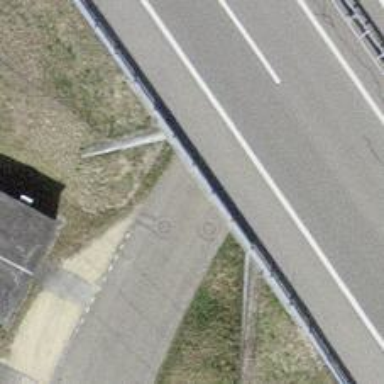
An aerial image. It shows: Unclassified road with tunnel.